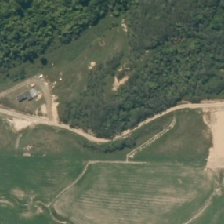
Land cover: manuka_kanuka